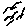
Label: bird